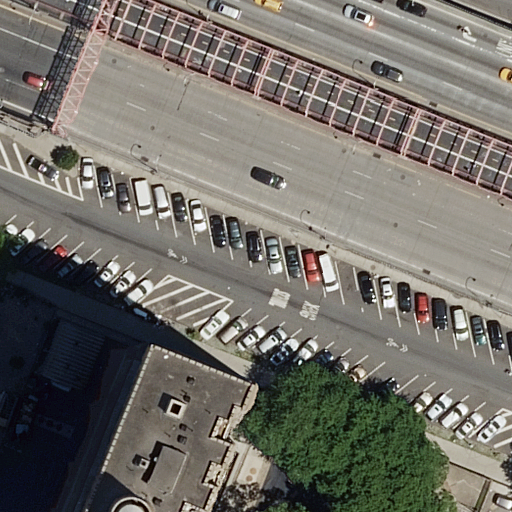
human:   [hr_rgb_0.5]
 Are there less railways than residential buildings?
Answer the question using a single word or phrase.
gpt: yes

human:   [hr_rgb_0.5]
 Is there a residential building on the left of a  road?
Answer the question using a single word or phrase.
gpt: yes

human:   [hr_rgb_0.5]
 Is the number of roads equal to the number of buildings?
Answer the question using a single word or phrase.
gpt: no

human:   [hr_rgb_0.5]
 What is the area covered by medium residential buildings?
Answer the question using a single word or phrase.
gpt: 437m2

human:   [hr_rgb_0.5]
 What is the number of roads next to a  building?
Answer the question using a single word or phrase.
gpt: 4

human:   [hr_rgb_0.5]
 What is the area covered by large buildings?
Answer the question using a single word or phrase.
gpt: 3063m2

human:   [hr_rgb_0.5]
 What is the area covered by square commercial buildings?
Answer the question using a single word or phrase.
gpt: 0m2

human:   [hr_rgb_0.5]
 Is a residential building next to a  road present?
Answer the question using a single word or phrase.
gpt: yes

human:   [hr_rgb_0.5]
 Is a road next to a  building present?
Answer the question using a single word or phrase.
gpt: yes

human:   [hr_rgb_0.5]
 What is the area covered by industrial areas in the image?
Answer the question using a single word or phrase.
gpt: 0m2

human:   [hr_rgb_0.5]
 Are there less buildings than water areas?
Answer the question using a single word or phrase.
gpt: no

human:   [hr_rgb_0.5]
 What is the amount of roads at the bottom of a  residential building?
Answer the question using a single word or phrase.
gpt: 0

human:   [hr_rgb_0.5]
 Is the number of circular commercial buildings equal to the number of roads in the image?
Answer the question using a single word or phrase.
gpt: no

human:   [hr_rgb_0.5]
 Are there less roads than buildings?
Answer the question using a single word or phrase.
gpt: no

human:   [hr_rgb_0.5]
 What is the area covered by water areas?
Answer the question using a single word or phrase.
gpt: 0m2

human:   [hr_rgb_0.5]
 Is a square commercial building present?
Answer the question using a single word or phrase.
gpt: no

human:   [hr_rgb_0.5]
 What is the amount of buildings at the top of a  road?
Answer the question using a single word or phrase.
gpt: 0

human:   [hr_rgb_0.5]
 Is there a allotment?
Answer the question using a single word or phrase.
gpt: no

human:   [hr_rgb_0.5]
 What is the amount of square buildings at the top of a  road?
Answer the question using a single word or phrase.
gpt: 0

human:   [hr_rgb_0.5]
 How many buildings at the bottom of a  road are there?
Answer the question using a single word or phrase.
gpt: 3

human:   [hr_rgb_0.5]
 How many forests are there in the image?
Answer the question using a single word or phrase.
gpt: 0

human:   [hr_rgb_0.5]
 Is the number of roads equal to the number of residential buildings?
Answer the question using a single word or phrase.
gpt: no

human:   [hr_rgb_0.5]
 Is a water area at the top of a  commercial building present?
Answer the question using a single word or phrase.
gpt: no

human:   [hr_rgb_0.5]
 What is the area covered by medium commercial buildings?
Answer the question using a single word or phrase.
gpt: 0m2

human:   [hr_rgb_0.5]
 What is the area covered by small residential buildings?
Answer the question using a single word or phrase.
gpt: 78m2

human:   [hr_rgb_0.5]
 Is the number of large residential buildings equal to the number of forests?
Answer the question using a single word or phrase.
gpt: no

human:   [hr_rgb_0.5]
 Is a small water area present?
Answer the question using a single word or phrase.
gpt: no

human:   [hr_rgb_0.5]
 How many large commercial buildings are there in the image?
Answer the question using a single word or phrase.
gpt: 0

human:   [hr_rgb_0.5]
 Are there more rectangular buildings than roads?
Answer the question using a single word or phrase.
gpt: no

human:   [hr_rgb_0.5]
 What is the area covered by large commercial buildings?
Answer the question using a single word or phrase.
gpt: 0m2

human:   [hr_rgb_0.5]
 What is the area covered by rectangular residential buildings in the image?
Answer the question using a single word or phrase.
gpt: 3141m2

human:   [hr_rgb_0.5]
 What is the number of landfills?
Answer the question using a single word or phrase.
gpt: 0

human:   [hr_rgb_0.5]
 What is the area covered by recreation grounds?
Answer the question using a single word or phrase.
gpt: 0m2

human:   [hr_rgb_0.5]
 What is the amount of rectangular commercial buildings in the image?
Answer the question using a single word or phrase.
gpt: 0

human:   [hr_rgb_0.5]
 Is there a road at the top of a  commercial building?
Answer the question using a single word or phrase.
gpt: no

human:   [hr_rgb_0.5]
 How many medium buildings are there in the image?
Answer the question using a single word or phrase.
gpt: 1